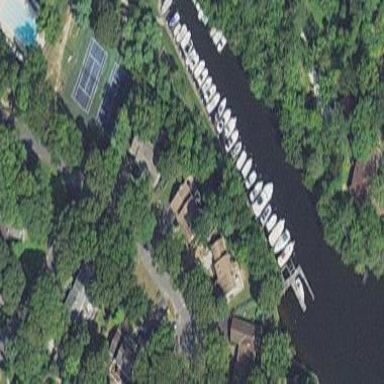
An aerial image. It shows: Marina leisure land with kayak racks and floating loading dock for kayaks.